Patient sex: M
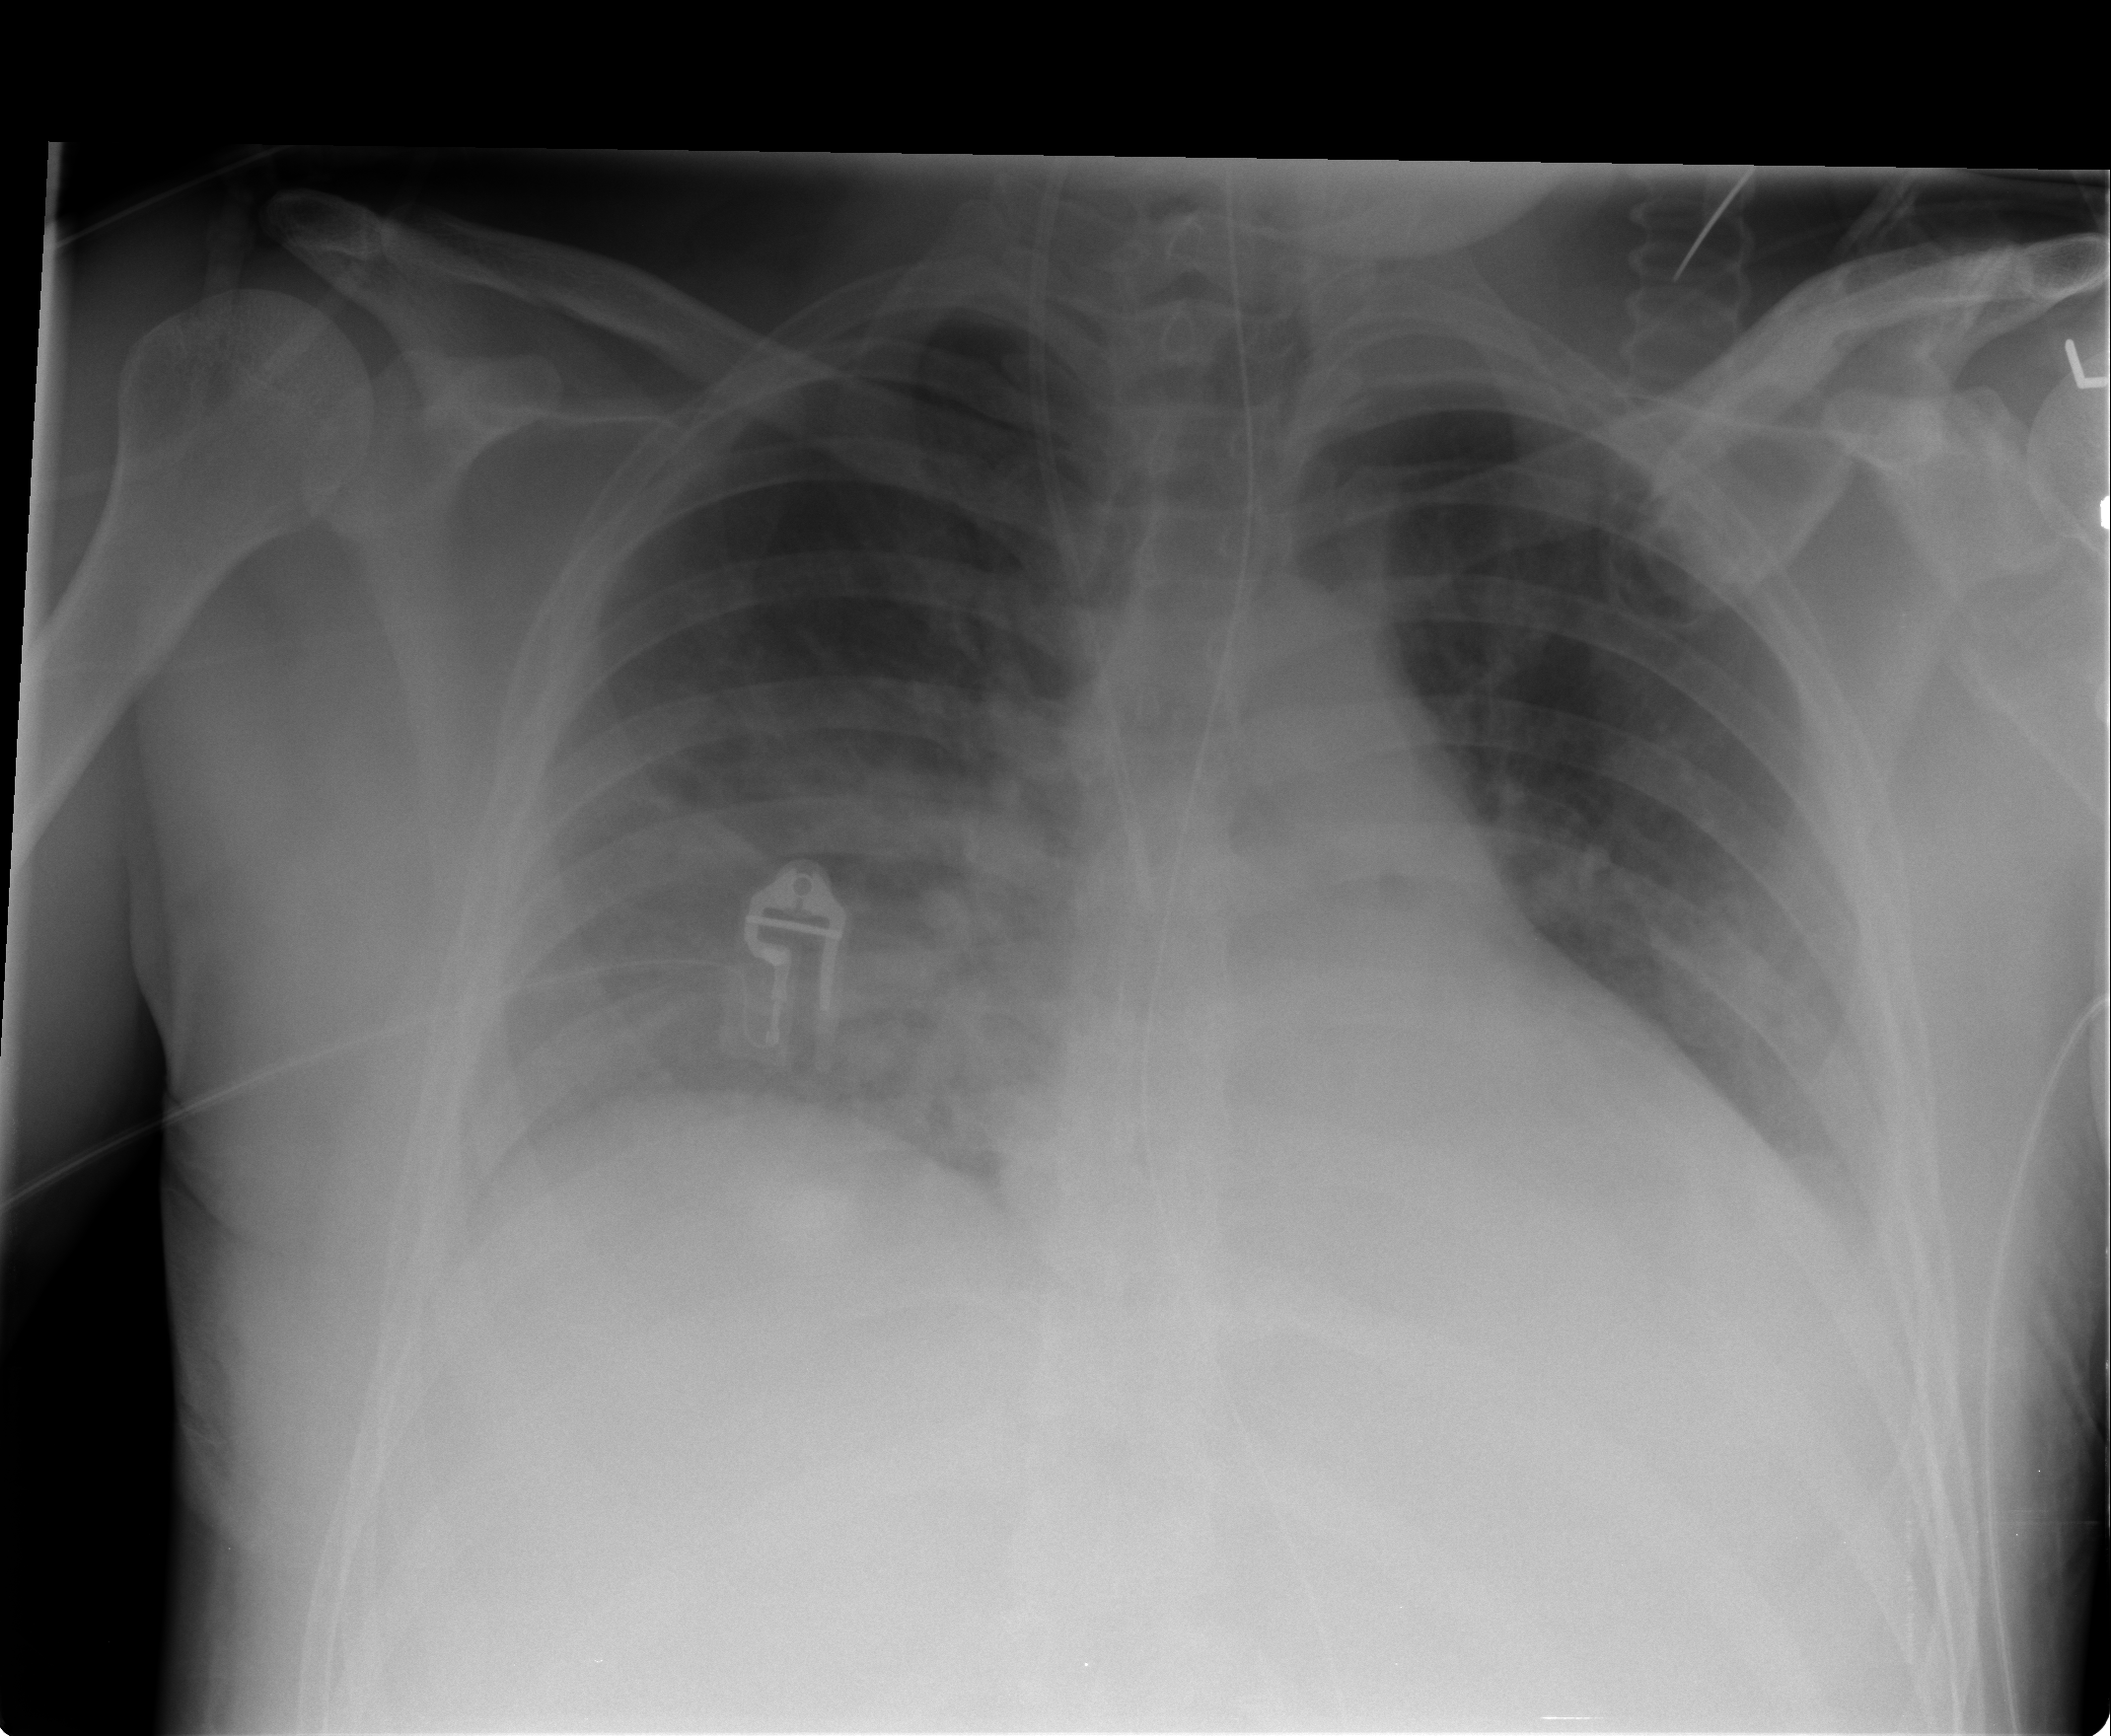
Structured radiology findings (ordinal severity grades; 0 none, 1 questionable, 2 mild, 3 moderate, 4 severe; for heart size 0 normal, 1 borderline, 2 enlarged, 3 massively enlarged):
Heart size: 1
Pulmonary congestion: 0
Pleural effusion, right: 2
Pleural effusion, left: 2
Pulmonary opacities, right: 2
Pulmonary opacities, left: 0
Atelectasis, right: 2
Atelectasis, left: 2